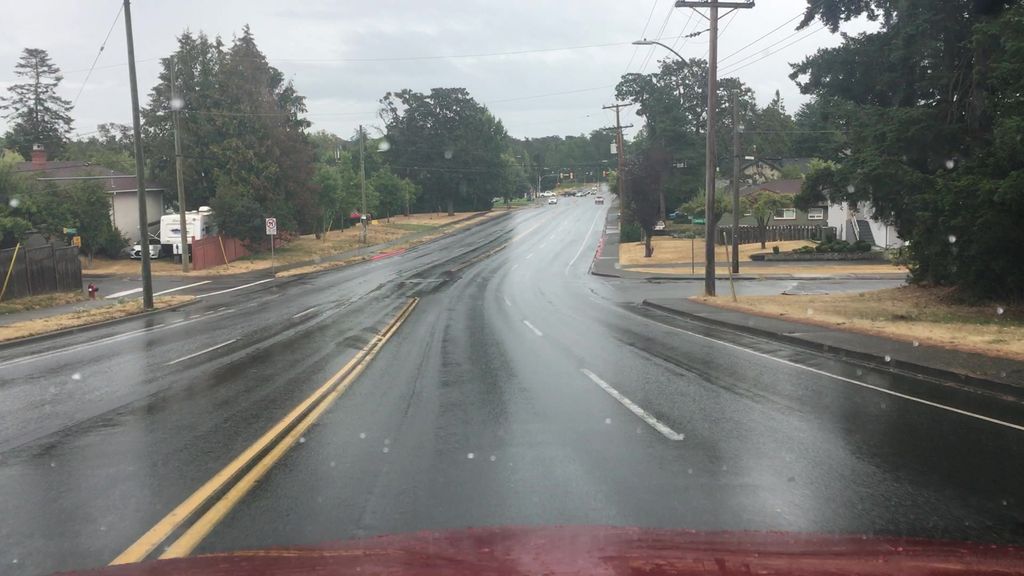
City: victoria